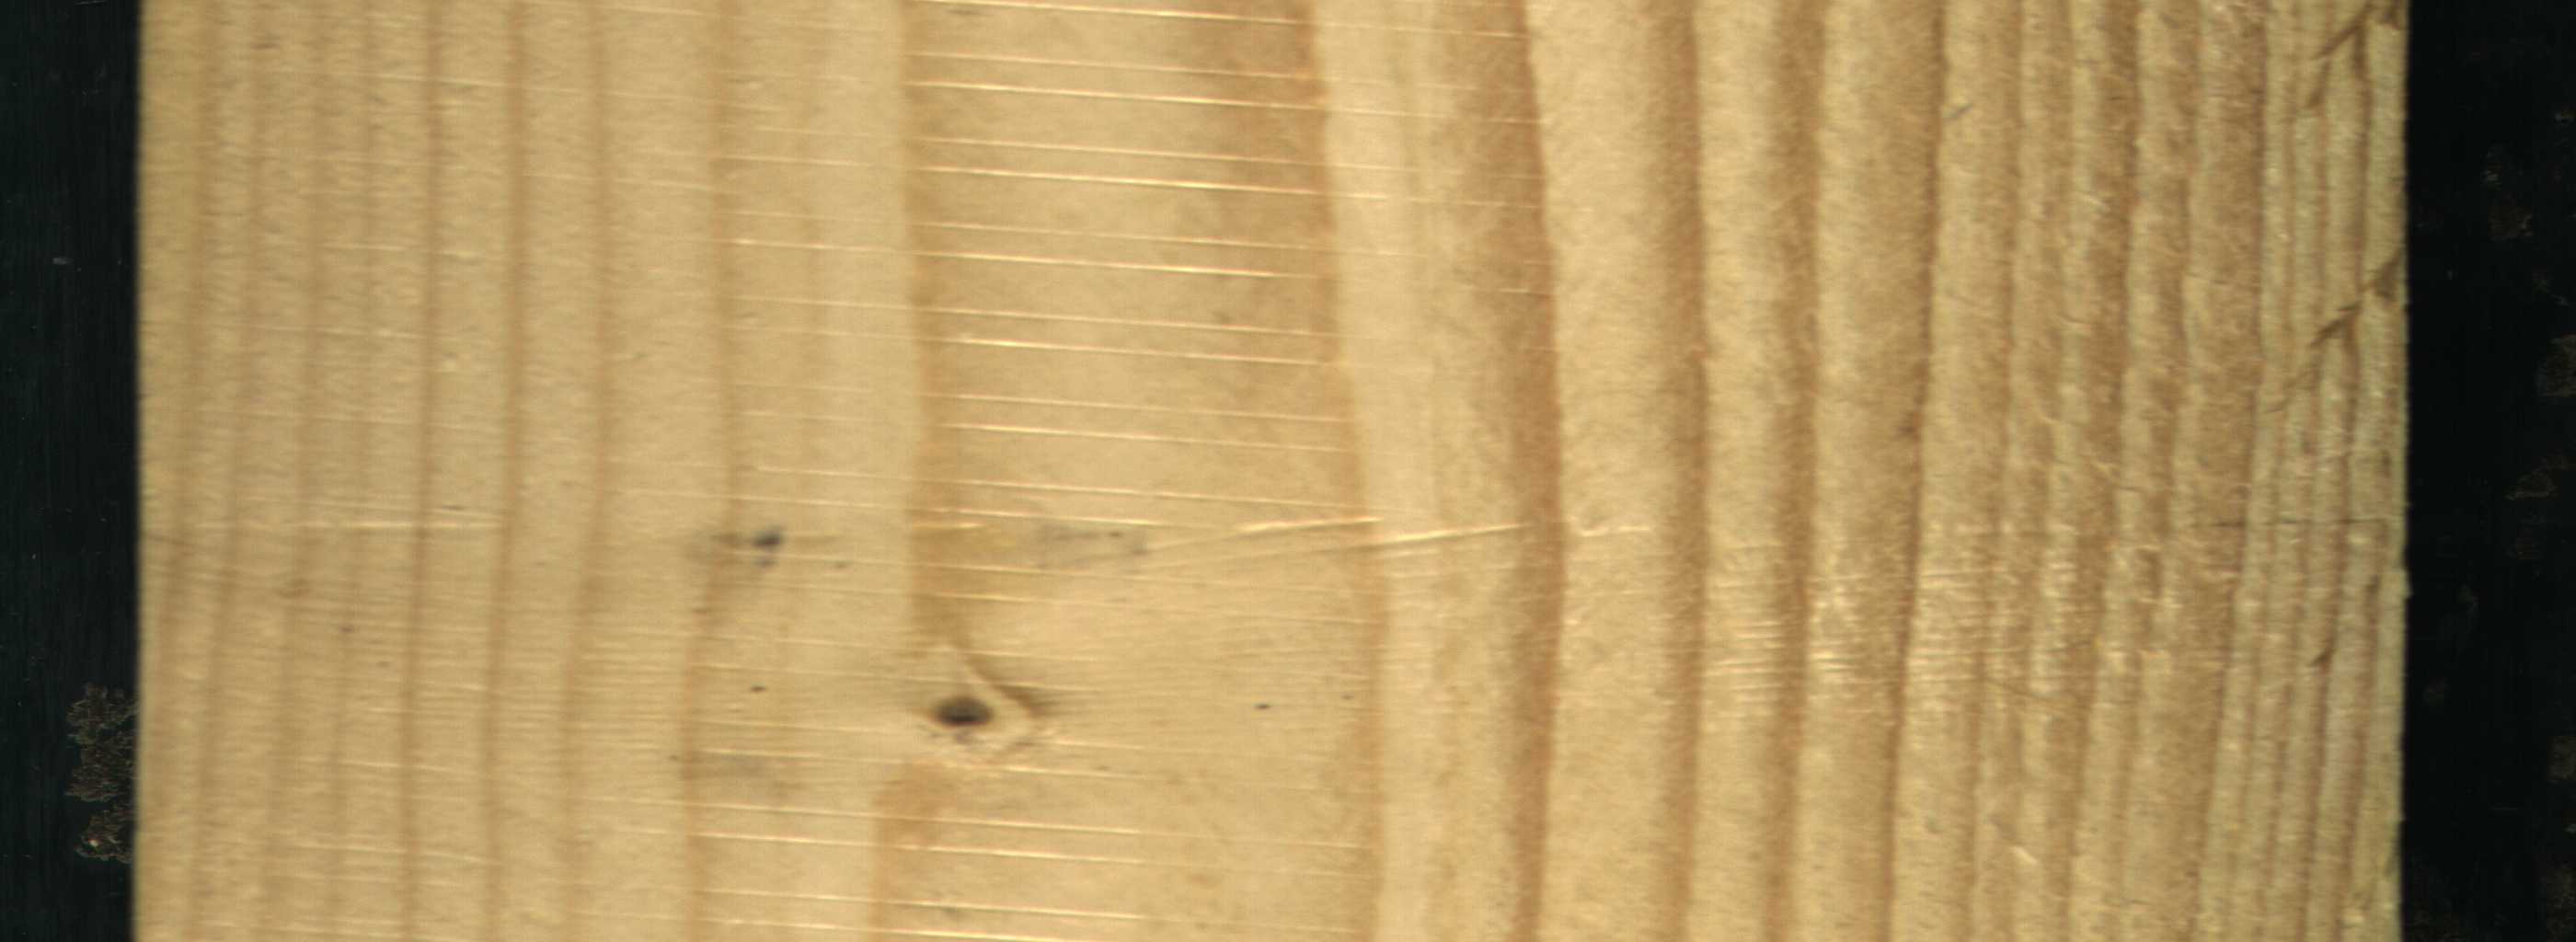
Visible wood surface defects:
Live_Knot